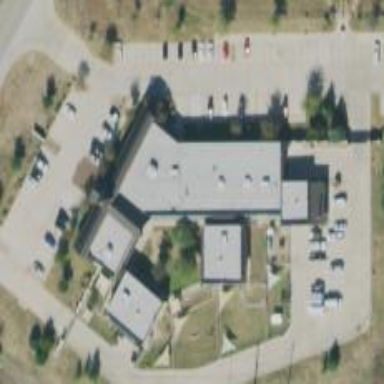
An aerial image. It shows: Animal shelter.